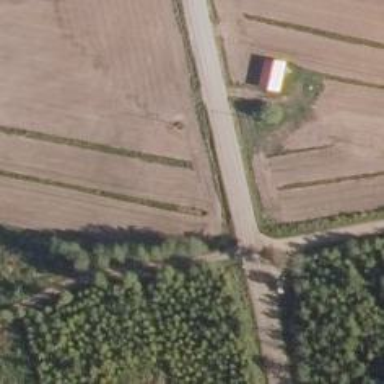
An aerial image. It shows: Unclassified road.